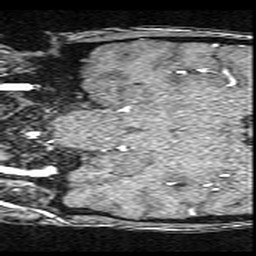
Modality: angio
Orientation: coronal
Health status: ill
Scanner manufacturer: siemens
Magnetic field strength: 1.5 T
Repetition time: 0.024 s
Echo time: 0.007 s